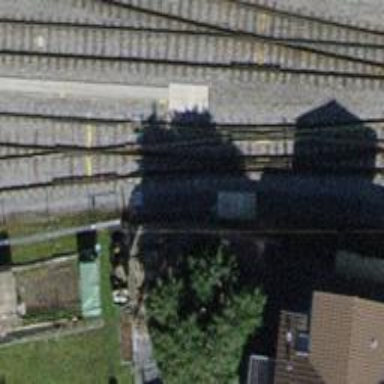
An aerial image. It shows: Railway switch.